Question: I have a custom 'UITableViewCell' that has two 'UILabels' that sit next to each other. I need the 'UILabel' on the left to grow as it's text grows and the 'UILabel' on the right of it it to move over to the right as this happens.
I am using Autolayout and have setup the constraints. However the UILabel on the left never fits the text it has. I have tried 'sizeToFit' however this does;t do anything. Can someone tell me where I am going wrong?
I thought auto layout will grow the UILabels based on their intrinsic content sizes?
Here is what my cell looks like:

So the top left label has the following constraints:
Pinned to left / top edges.
Width constraint
Horizontal spacing to label to its right.
The label to its right has similar constraints too.
I need the UIImageView and the grey label to move to the right as the label on the far left grows.
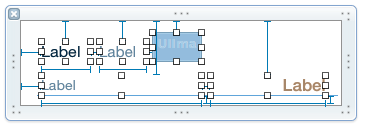
Answer: The 'sizeToFit' will only adjust itself within its given size. If the size of label is and if the text size comes to then it will change its size to .
Now, if the size of label is and text size comes to then it will stick to the size allocated for it. In short it takes the minimum out of the and allocated size. i.e 'MIN(actualSize, textSize)'.
For getting the actual width required, you should use (NSString UIKit Additions):
'''
- (CGRect) boundingRectWithSize:(CGSize)size
options:(NSStringDrawingOptions)options
attributes:(NSDictionary *)attributes
context:(NSStringDrawingContext *)context;
'''
And sorry to say but you need to do this every time you assign text to the label.
Example can be find in <URL> answer.